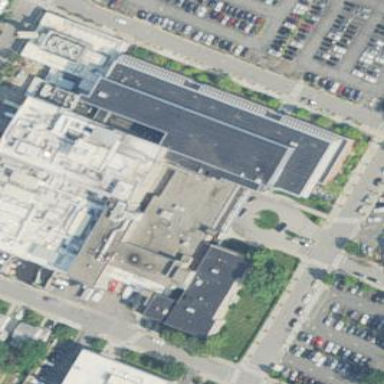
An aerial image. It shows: Hospital providing healthcare services.